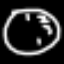
Label: clock